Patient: sex M, age 74
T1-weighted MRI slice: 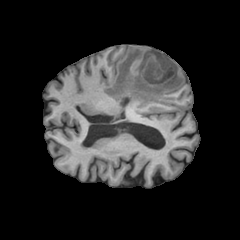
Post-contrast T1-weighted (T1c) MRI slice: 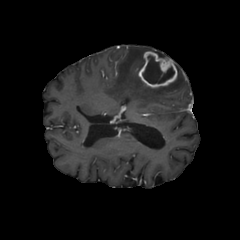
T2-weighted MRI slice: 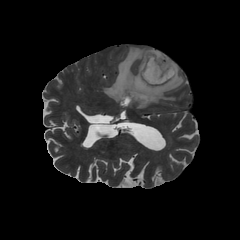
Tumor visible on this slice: yes
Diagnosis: Glioblastoma, IDH-wildtype
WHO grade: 4